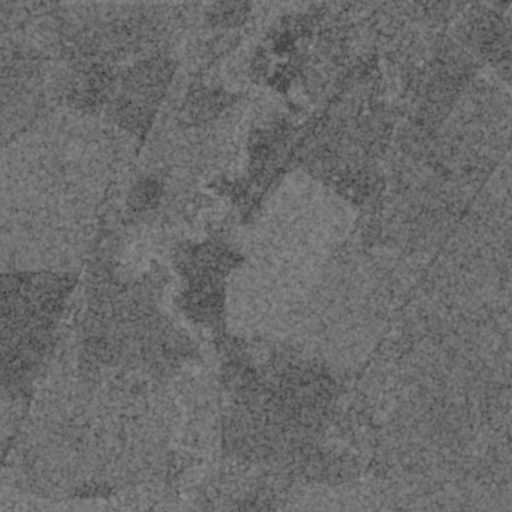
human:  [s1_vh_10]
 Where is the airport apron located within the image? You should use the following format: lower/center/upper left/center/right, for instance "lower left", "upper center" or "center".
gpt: The airport apron is located in the upper right of the image.
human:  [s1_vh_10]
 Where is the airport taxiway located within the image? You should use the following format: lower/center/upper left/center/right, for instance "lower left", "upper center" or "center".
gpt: The airport taxiway is located in the upper right of the image.
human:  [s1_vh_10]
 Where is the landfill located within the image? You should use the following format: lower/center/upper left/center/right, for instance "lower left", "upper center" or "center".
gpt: The landfill is located in the upper right of the image.
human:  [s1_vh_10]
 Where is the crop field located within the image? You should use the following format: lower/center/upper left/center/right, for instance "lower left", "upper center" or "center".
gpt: There is no crop field in the image.

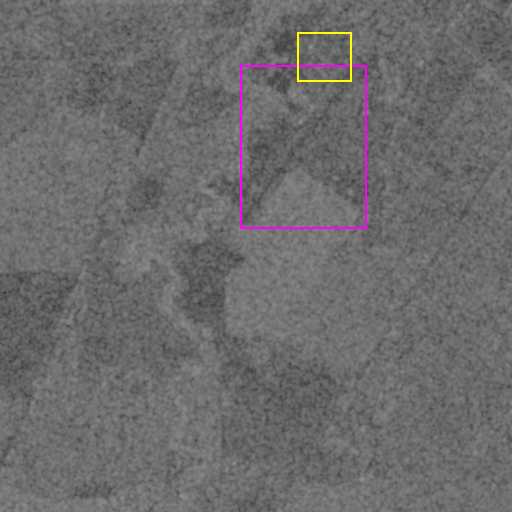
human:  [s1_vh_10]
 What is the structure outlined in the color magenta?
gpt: The structure outlined in magenta is an airport.
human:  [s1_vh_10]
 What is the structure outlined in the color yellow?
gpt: The structure outlined in yellow is a landfill.
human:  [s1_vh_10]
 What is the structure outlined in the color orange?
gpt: There is no orange outline.